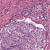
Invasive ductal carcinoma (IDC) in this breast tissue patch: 1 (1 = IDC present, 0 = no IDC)